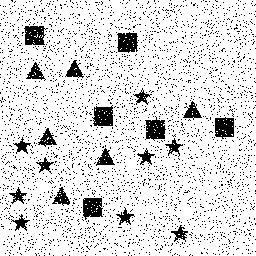
Squares: 6
Triangles: 6
Stars: 9
Total shapes: 21